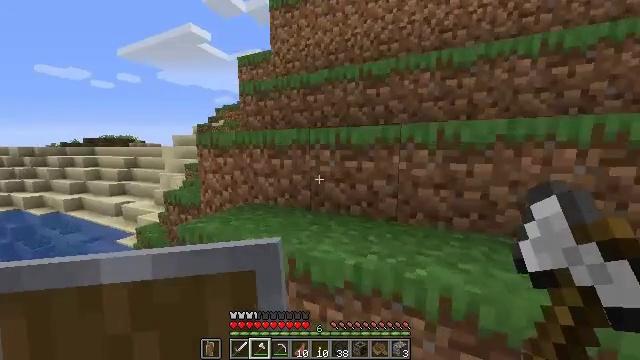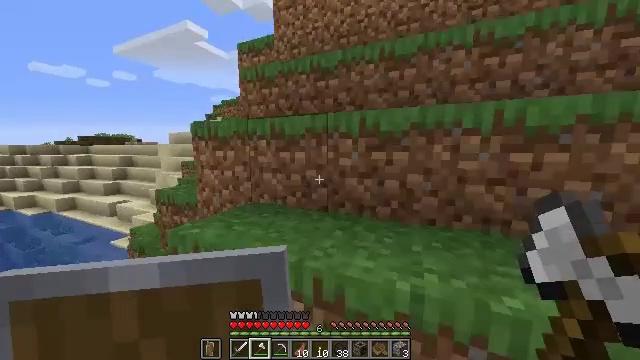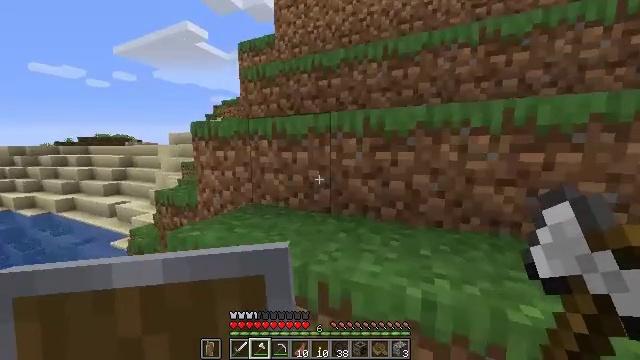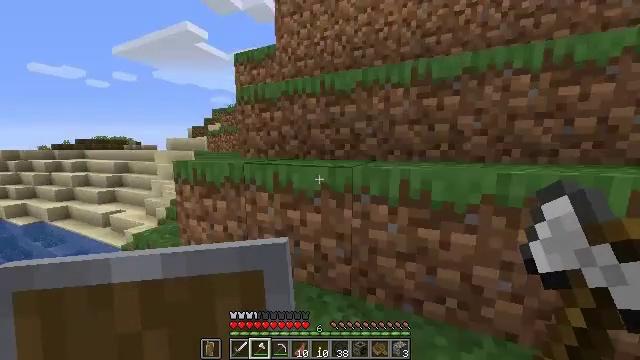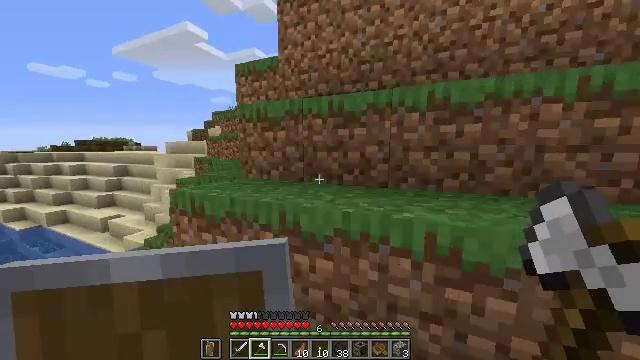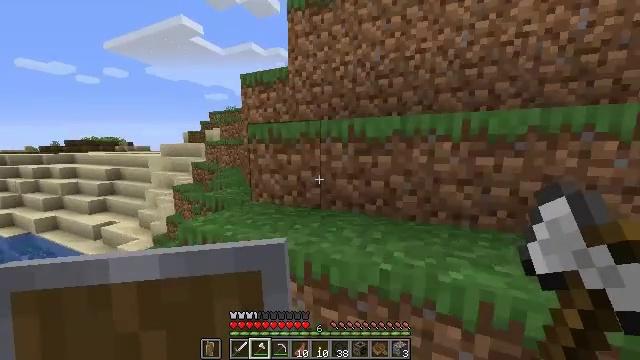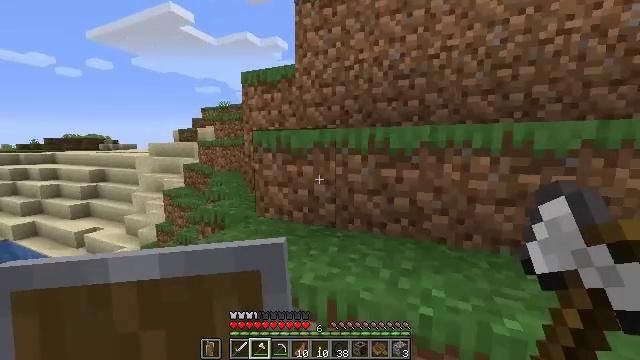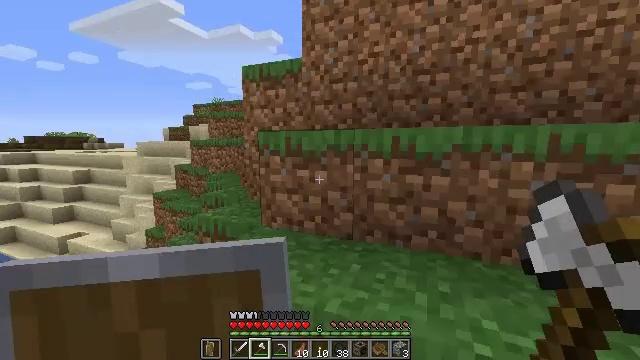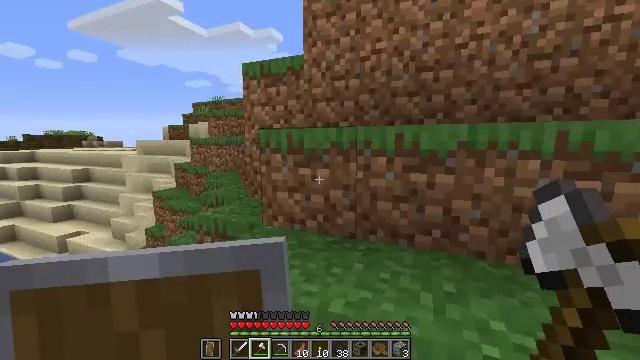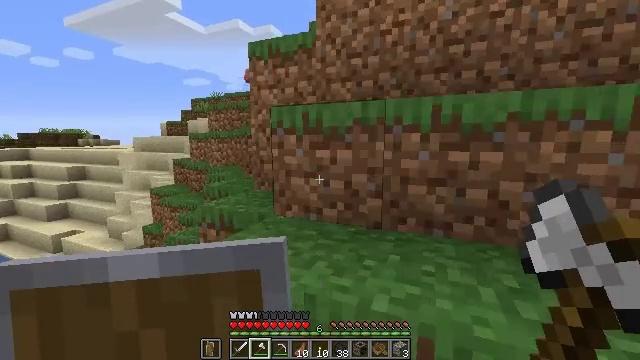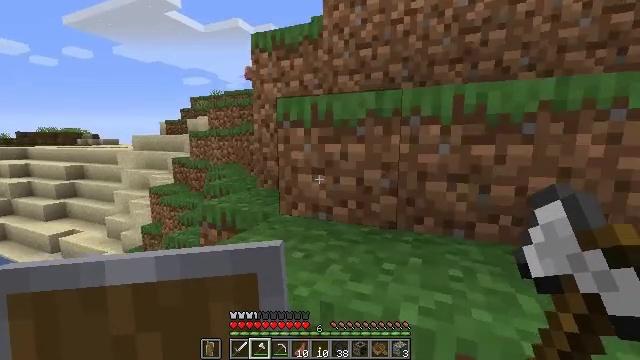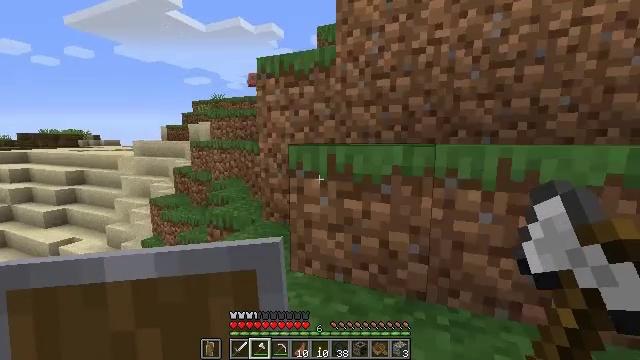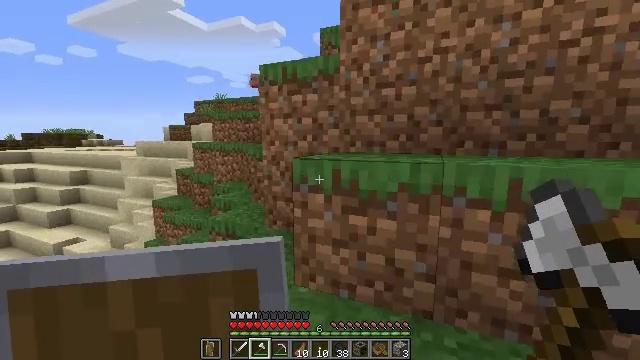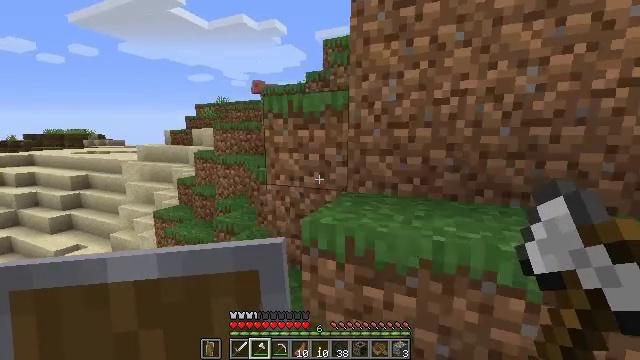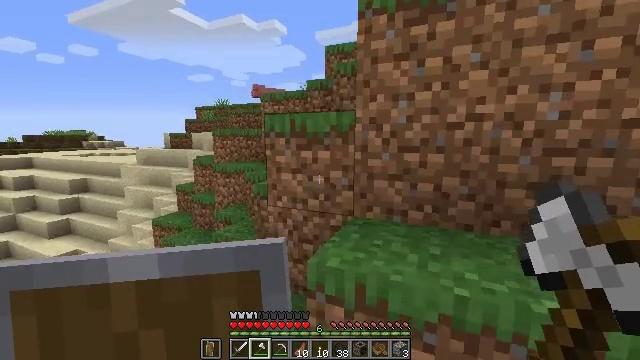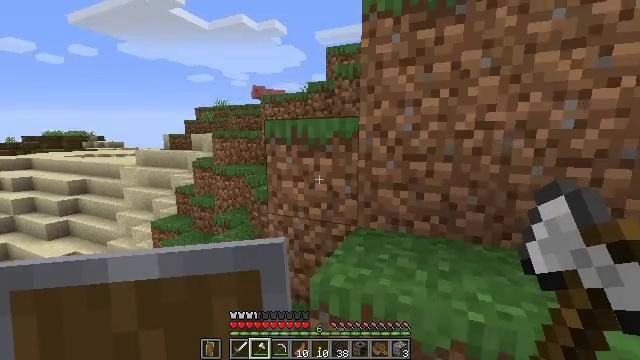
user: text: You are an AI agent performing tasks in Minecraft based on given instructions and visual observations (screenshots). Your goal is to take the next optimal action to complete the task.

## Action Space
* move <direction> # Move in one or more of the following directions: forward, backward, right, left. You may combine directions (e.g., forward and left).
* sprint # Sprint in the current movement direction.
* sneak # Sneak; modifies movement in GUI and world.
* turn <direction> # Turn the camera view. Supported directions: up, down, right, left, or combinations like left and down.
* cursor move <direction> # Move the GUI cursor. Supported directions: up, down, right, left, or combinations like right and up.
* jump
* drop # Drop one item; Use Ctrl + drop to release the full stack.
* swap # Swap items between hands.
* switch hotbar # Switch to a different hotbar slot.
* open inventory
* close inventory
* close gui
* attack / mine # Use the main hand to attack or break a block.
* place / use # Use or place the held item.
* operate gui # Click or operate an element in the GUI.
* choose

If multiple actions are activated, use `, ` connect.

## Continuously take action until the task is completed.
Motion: motion action
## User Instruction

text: Gather sugar cane for crafting.
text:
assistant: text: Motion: move forward, jump
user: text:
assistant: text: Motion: move forward, jump
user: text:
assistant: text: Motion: move forward, jump
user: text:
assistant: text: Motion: move forward, jump
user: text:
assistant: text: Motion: move forward, jump
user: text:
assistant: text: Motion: move forward, jump
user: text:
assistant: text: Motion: move forward, jump
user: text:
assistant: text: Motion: move forward
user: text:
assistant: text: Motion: move forward
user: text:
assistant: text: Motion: move forward, jump
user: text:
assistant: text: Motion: move forward, jump
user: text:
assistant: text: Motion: move forward, jump
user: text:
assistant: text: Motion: move forward, jump
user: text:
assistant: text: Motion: move forward, jump
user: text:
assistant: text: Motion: move forward, jump
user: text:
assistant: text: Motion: move forward, jump
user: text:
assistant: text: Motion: move forward, turn right
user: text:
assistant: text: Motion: move forward, turn right
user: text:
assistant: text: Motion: move forward, turn right
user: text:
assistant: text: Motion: move forward, jump
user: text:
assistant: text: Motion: move forward, jump
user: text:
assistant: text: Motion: move forward, jump
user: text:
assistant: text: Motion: move forward, jump
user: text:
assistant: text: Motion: move forward, jump
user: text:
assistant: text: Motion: move forward
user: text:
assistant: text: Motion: move forward
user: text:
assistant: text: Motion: move forward, jump
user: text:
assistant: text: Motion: move forward, turn right, jump
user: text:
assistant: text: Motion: move forward, turn right, jump
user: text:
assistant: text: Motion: move forward, turn right, jump